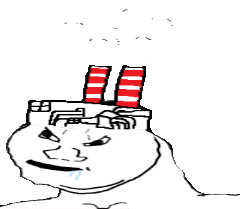
Label: 5_Brainlet